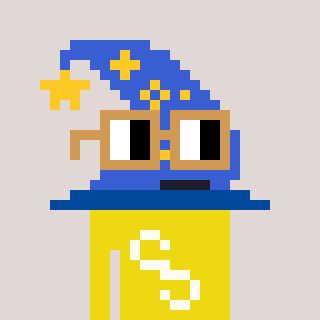
a pixel art character with square brown glasses, a wizard hat-shaped head and a yellow-colored body on a warm background